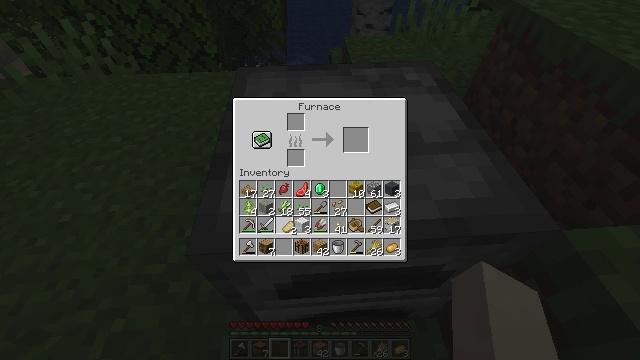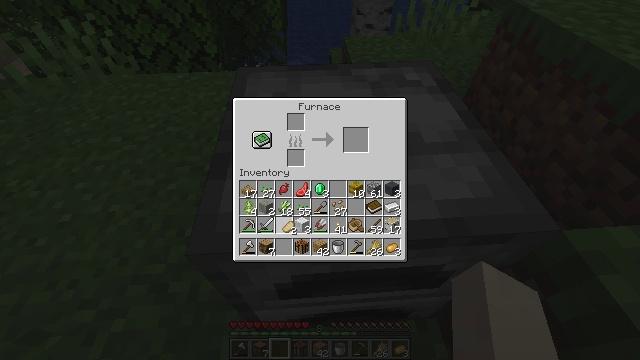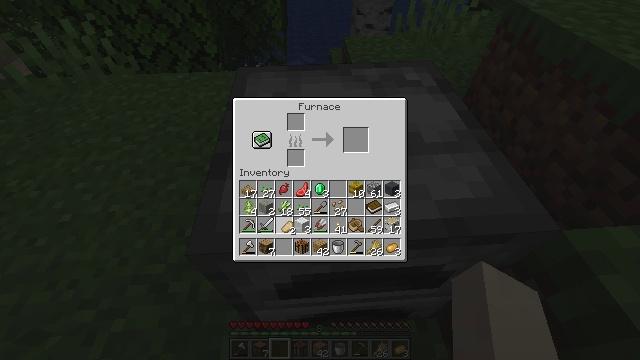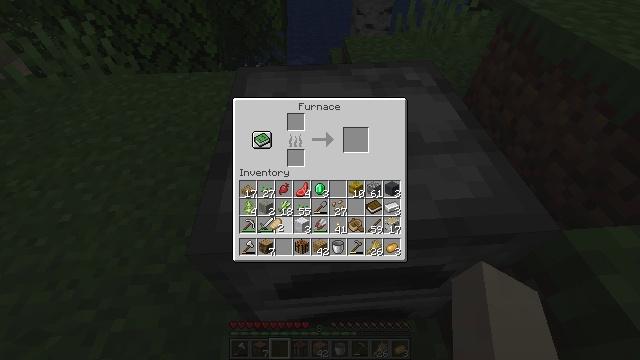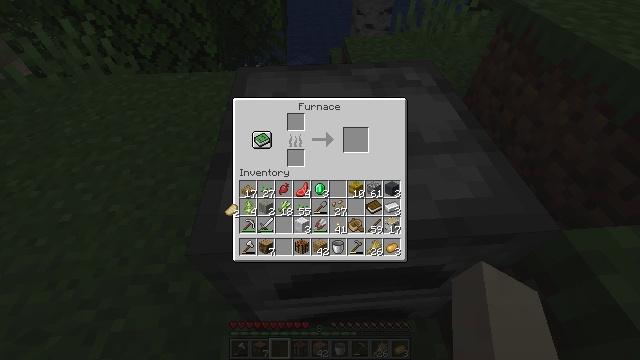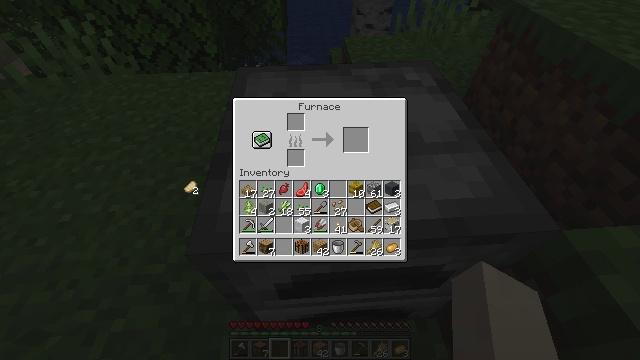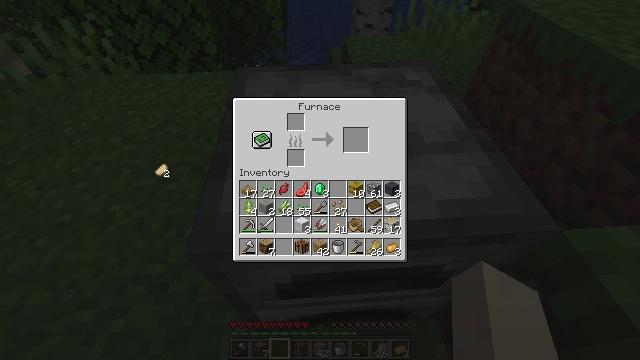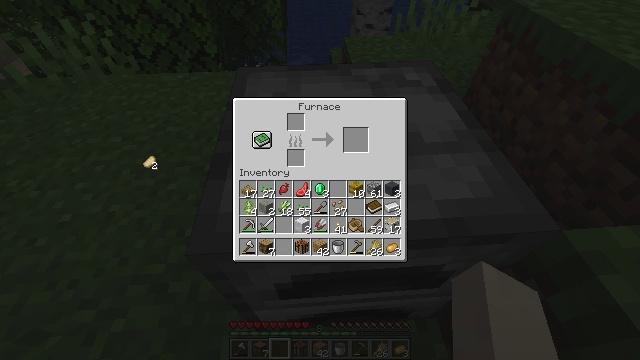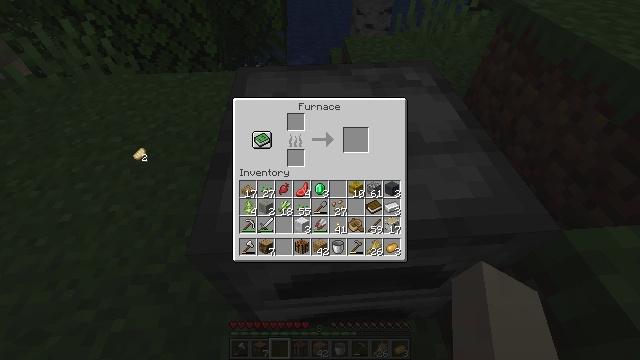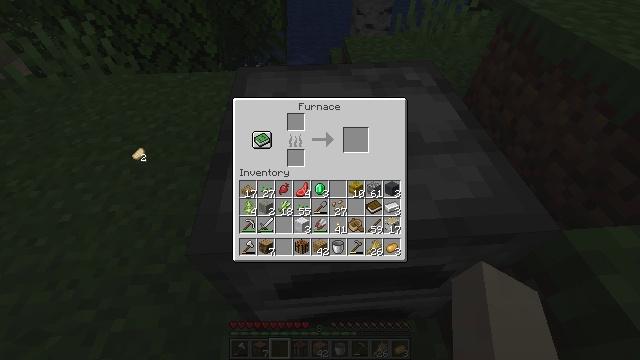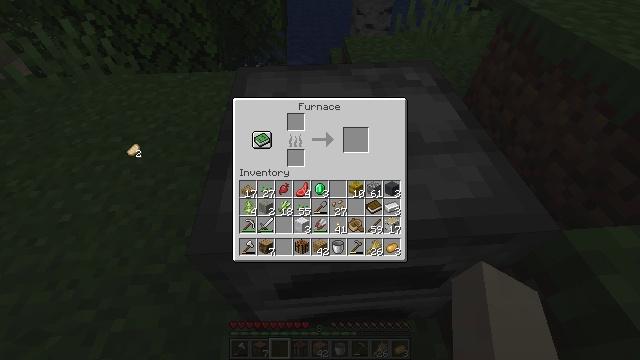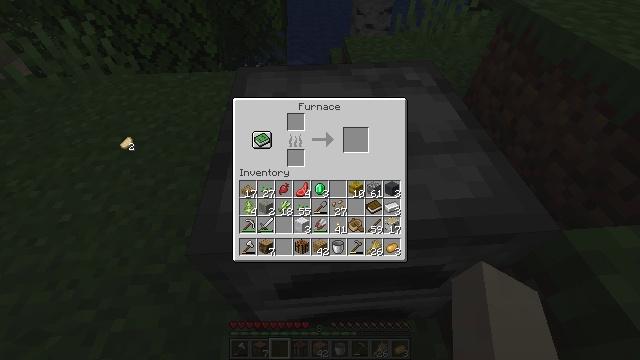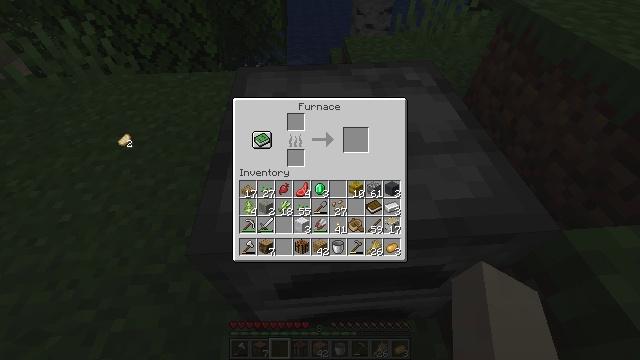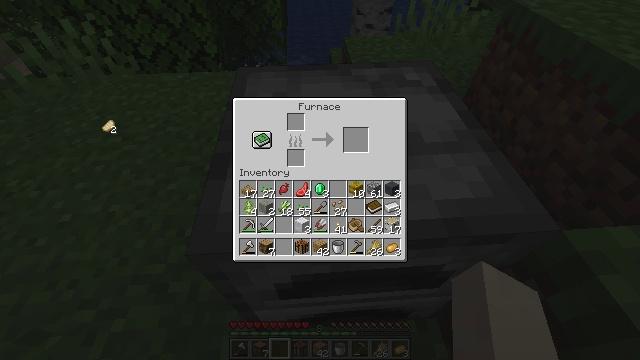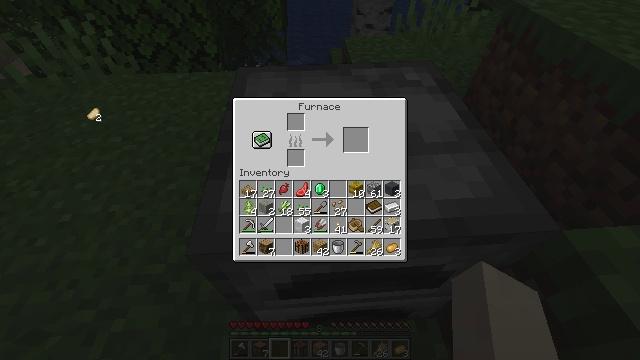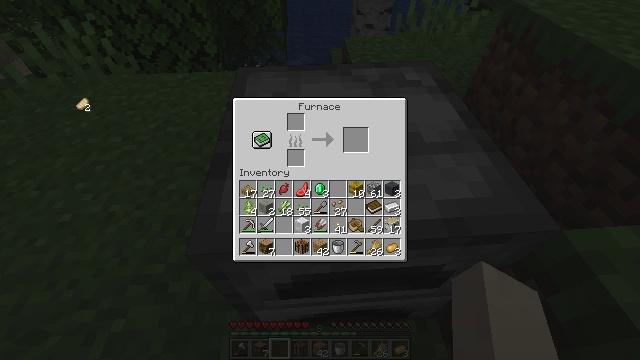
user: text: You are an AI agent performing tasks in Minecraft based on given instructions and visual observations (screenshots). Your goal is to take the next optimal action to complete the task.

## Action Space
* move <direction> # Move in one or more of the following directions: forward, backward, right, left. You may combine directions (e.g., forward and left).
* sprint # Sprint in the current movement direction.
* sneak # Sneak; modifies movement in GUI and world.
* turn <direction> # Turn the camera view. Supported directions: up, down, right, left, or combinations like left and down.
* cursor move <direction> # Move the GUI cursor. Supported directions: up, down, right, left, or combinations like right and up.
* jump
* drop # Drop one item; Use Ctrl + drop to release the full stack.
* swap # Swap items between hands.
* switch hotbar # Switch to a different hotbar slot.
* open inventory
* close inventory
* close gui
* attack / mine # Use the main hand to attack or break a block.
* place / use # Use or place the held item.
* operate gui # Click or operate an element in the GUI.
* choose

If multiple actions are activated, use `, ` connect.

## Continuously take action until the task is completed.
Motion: motion action
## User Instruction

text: Drop a cooked porkchop.
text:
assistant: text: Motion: operate gui
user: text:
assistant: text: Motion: operate gui
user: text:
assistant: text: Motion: cursor move left
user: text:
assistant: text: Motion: cursor move left and up
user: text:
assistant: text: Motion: cursor move left and up
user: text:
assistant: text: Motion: cursor move left and up
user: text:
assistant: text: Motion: cursor move left and up
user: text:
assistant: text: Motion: cursor move left and up
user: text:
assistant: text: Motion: no_op
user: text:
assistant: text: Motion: no_op
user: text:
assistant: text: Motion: cursor move left and up
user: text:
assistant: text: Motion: no_op
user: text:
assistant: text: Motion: cursor move left and up
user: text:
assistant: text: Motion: cursor move left and up
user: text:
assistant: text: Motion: cursor move left and up
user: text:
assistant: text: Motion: no_op
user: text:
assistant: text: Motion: cursor move up
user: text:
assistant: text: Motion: no_op
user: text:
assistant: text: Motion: operate gui
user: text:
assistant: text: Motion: operate gui
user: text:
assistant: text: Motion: operate gui
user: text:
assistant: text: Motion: no_op
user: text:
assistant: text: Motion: no_op
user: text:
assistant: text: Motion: cursor move right and down
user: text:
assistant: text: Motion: cursor move right and down
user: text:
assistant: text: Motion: cursor move right and down
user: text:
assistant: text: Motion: no_op